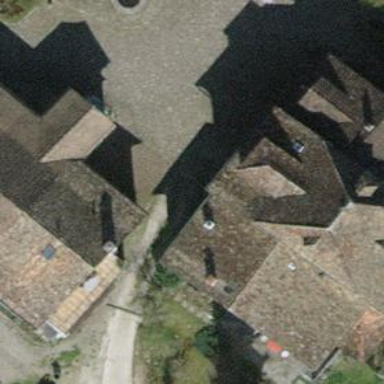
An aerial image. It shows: Driveway made of unhewn cobblestone.